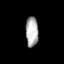
Tissue: lung
Cell type: Epithelial cells
Senescence score: 0.2164
Nuclear area (px): 371
Mean DAPI intensity: 173.987